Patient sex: F
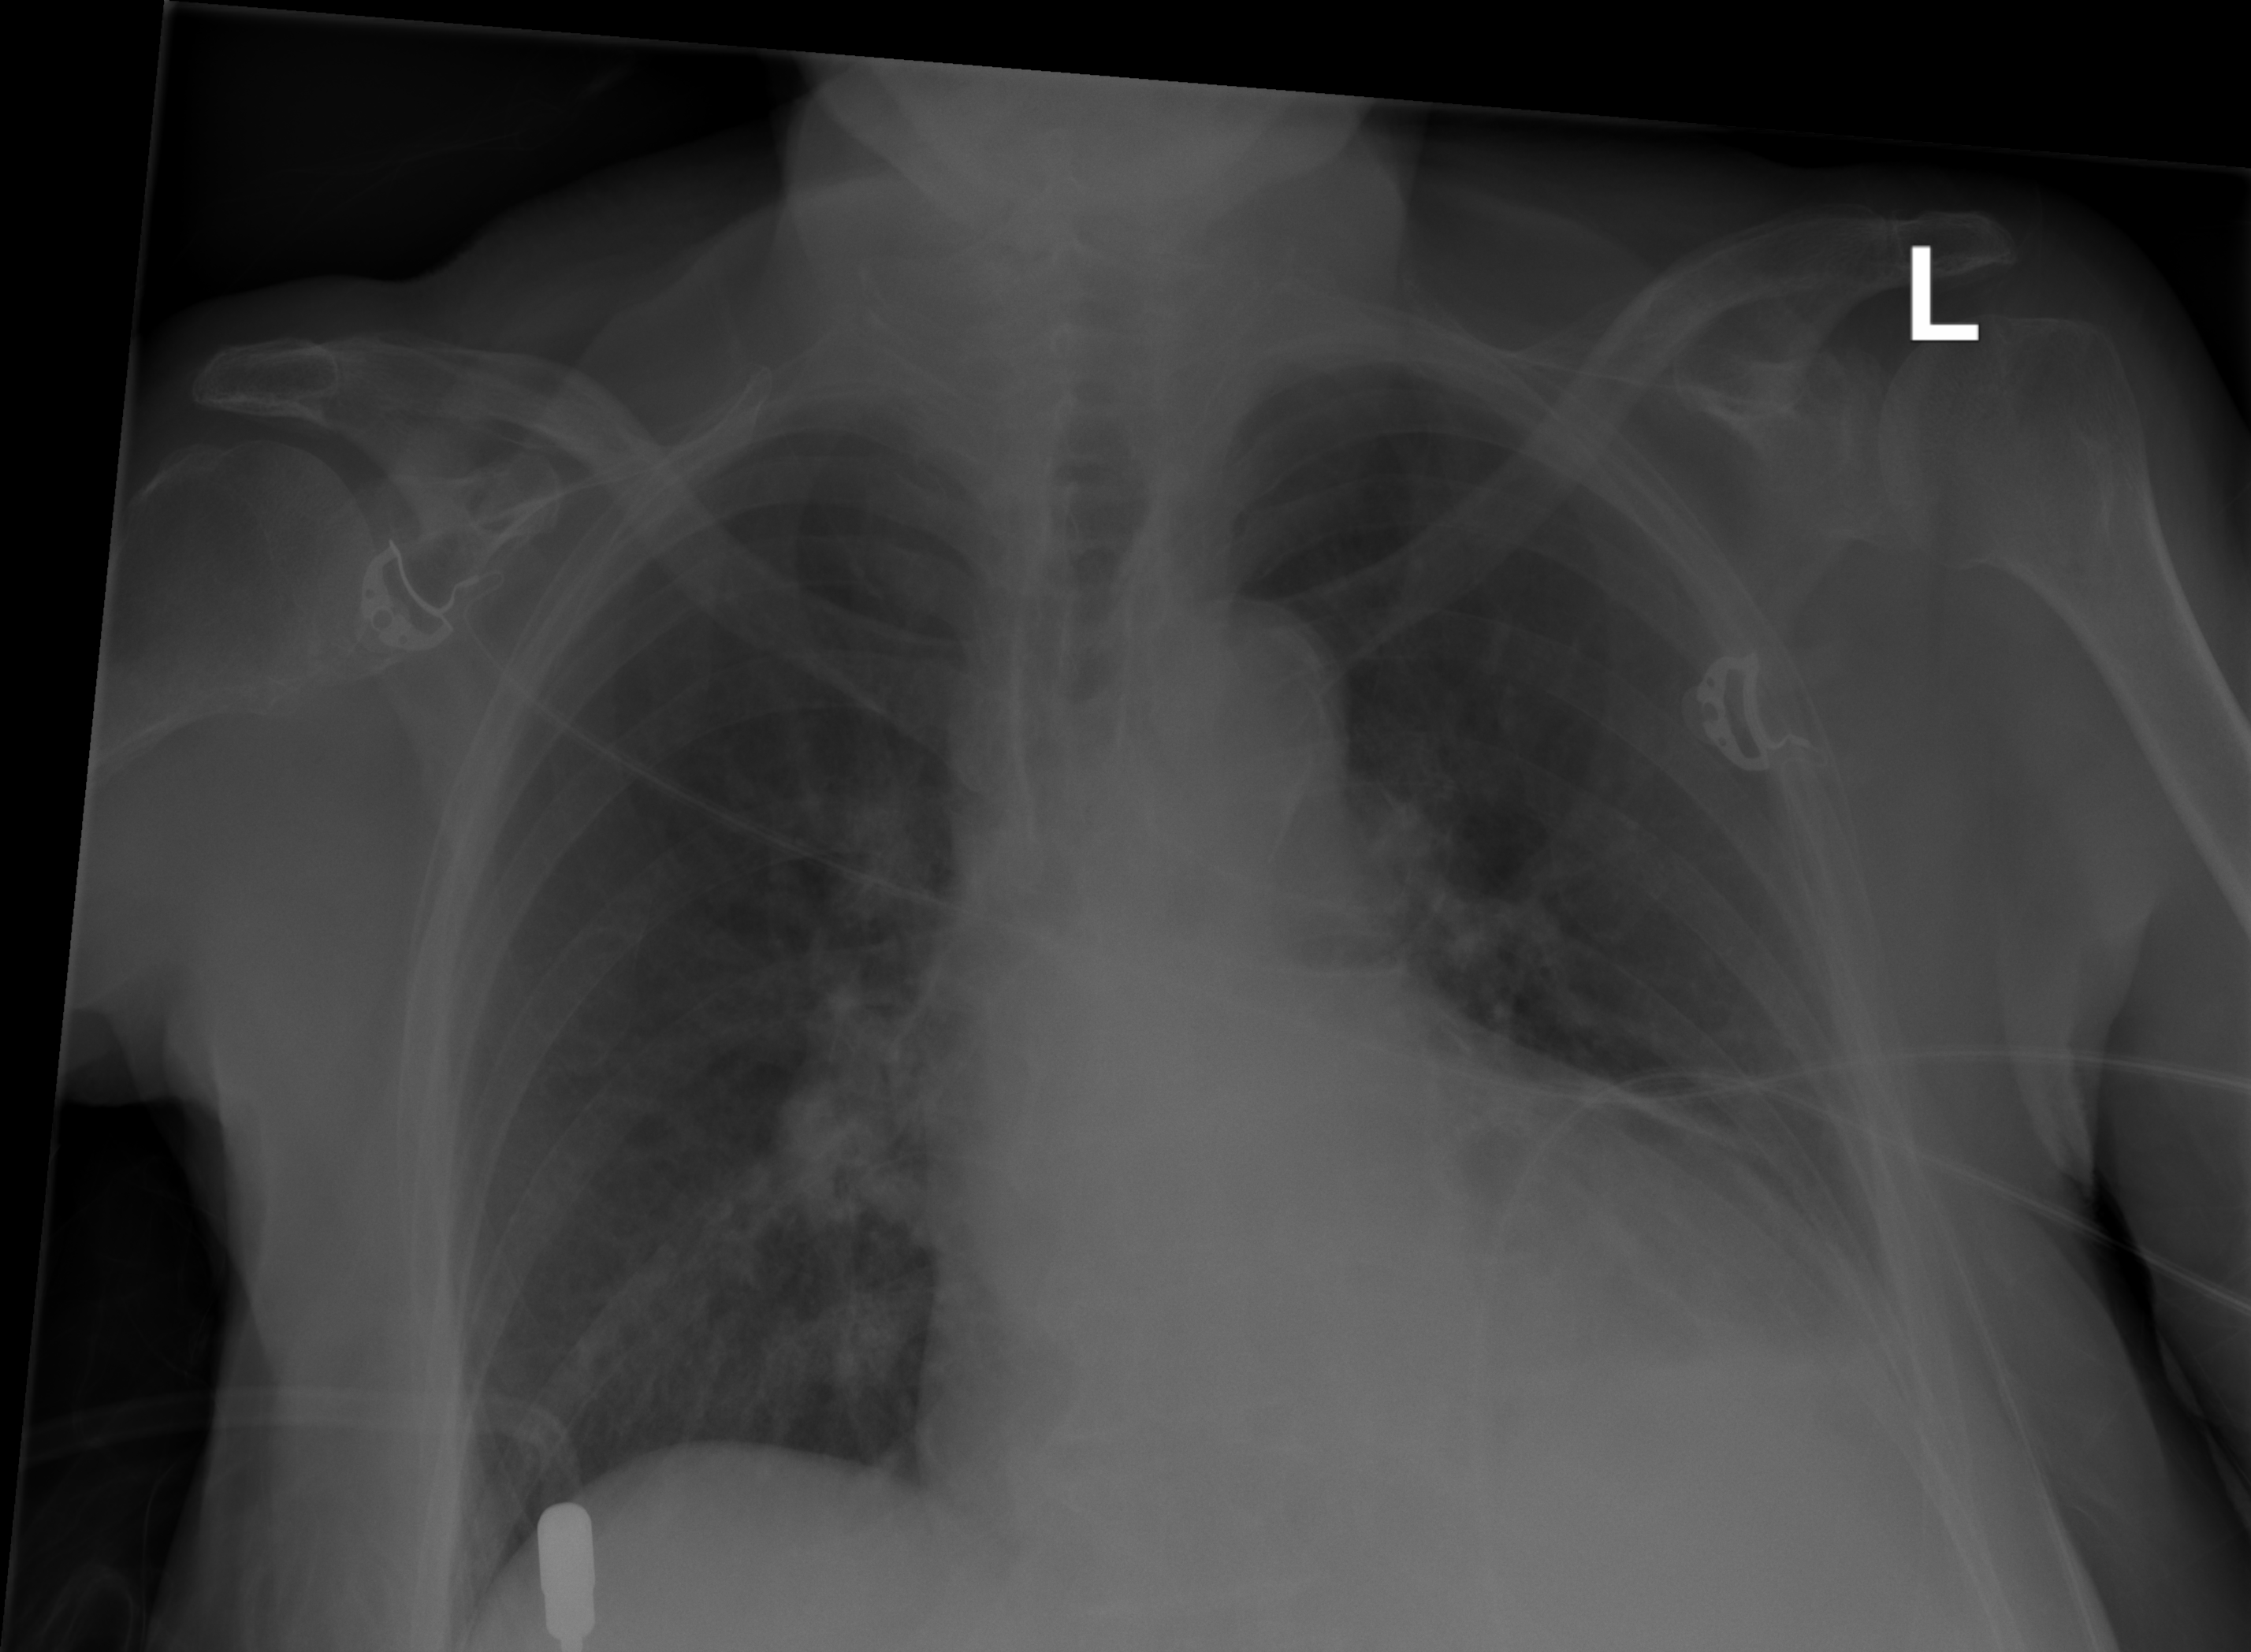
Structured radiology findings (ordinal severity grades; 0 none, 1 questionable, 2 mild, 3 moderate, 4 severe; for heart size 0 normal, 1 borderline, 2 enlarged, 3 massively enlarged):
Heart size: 2
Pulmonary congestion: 0
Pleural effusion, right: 0
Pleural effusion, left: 2
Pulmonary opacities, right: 0
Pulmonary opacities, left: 0
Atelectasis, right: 0
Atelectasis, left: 2